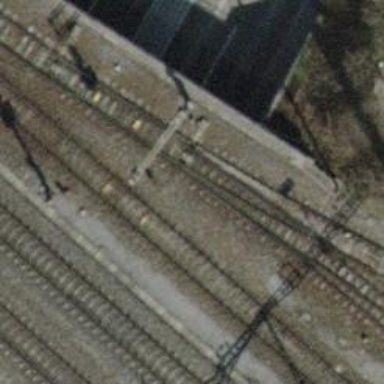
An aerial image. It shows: Railway bridge with electrified contact lines. This bridge serves as siding.